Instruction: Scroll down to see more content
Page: traveler
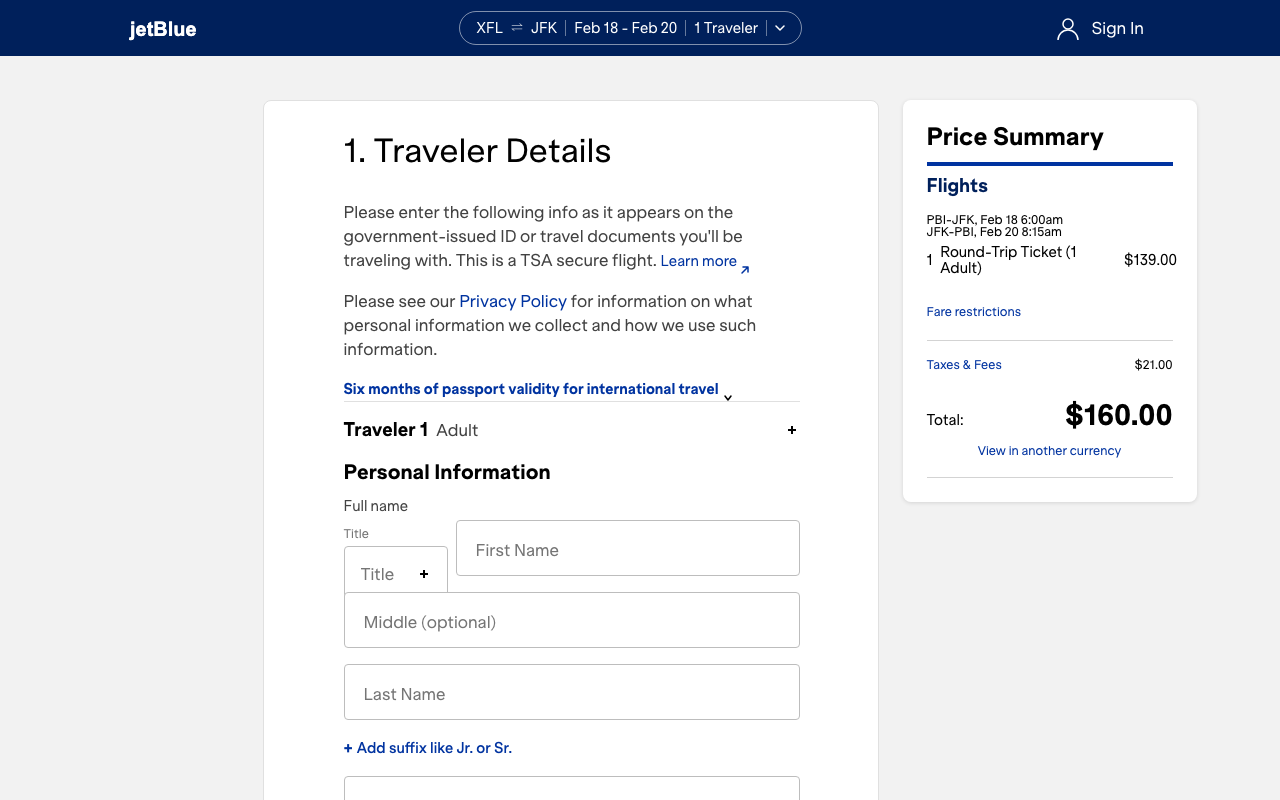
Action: scroll